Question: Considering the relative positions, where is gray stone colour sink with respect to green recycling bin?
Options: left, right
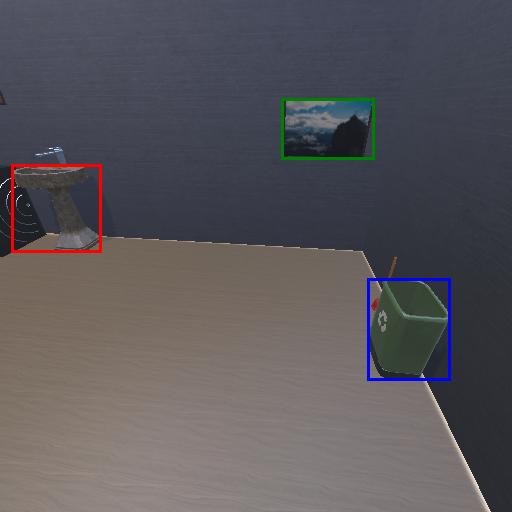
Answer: left